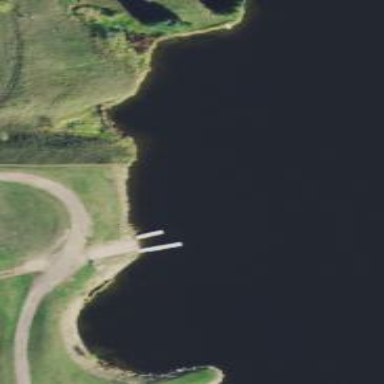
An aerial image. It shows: Slipway on leisure land.